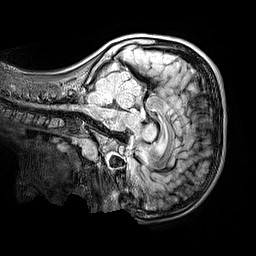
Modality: FLAIR
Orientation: sagittal
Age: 11
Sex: male
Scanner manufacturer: siemens
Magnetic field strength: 3 T
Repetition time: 5 s
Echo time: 0.388 s